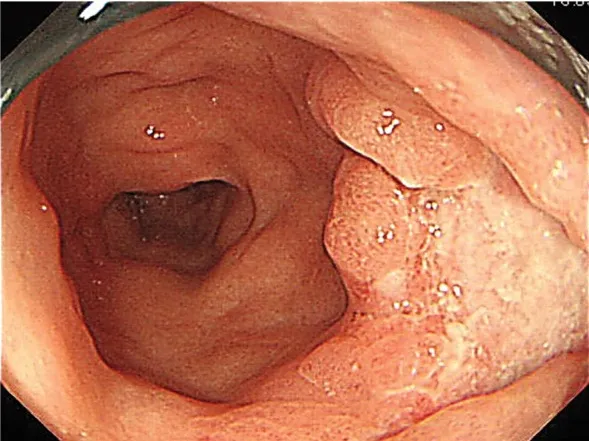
Endoscopic images of;. The primary depressed lesion at the posterior wall of the gastric antrum.
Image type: endoscopy (gi_endoscopy)